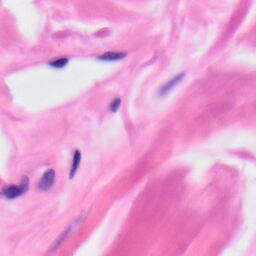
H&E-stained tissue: Skin